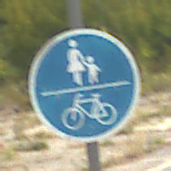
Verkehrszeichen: GemeinsamerGehUndRadweg
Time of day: Midday
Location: Outdoor (Suburban)
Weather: PartlyCloudy
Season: Summer
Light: Natural